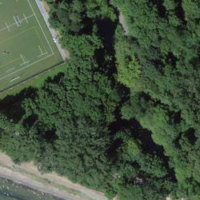
EUNIS habitat code: 53
Species observed at this site:
Allium ursinum
Corvus corone
Sorbus aucuparia
Cyanistes caeruleus
Alcedo atthis
Lathraea squamaria
Mergus merganser
Acer pseudoplatanus